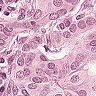
Metastatic tissue present: yes